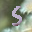
Label: 5